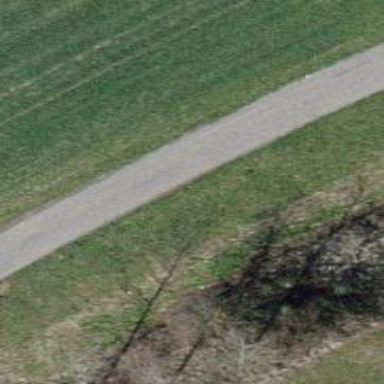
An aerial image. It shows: Track with grade 1 quality.